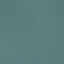
Land use / land cover: SeaLake